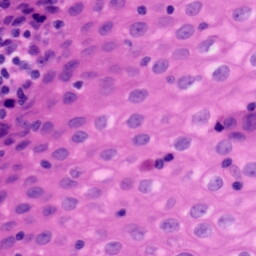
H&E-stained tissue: Tonsil